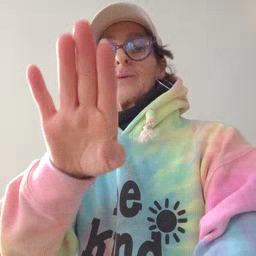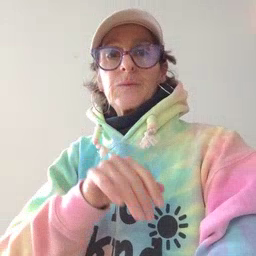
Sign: into